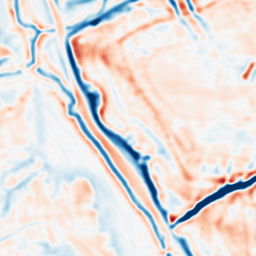
Category: multiscale
Decomposition family: dog
Decomposition parameters: sigma_low: 2
sigma_high: 5
Upsampling method: sinc_hamming
Upsampling parameters: scale: 4
kernel_size: 16
Upsampling scale: 4